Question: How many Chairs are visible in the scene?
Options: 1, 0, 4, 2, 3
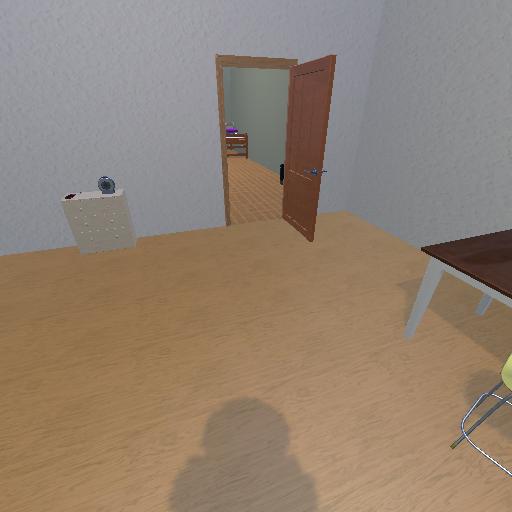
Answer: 1